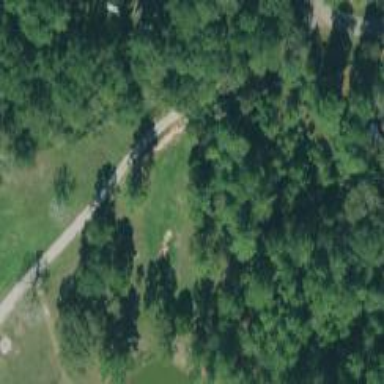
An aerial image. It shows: Driveway.